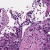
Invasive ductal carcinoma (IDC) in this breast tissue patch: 1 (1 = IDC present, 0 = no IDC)